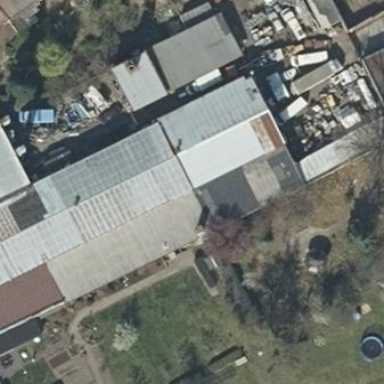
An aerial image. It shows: Commercial building.